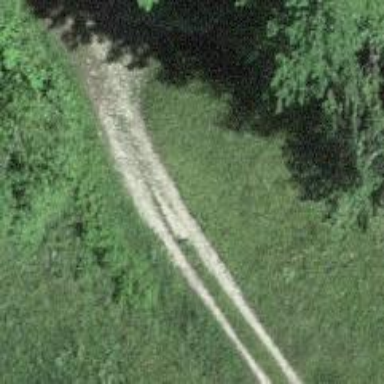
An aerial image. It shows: Track with grade2 tracktype.